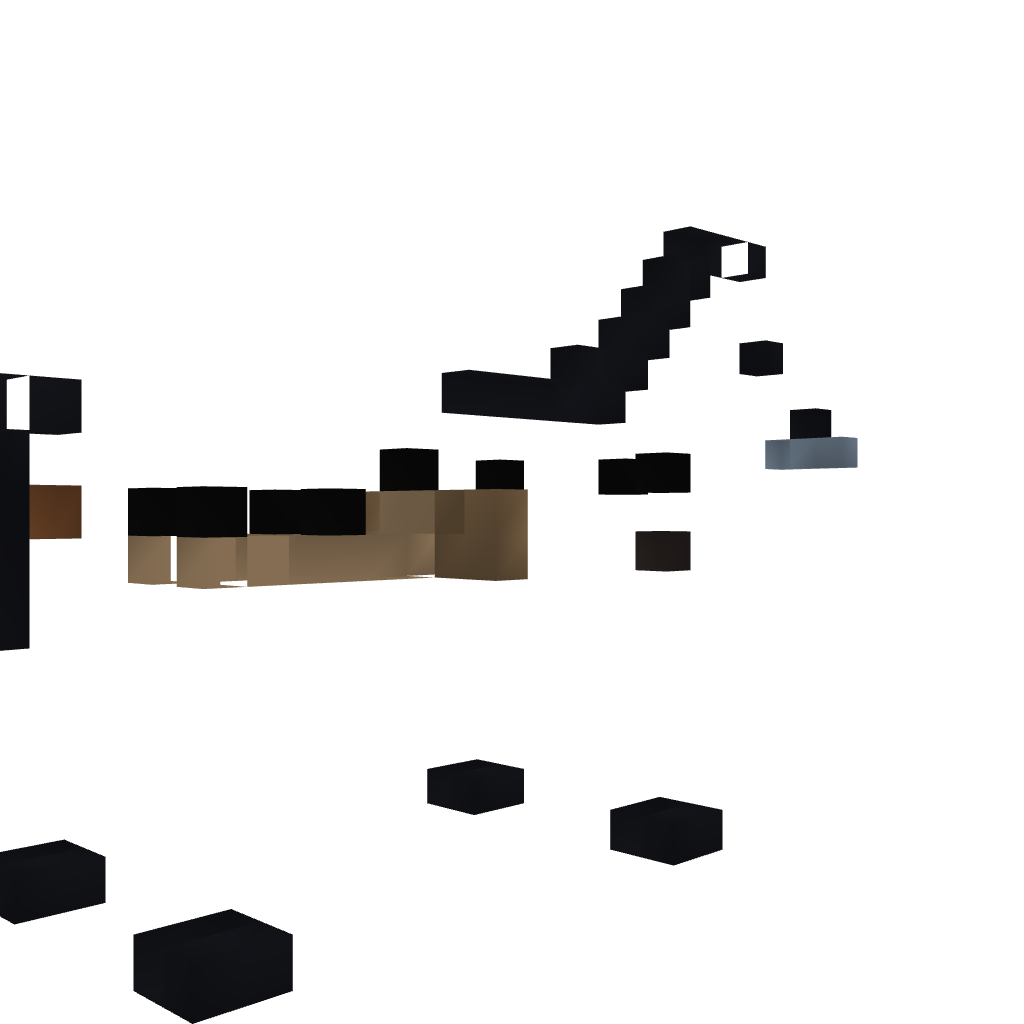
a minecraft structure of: Trojan Horse Stable